Question: I have UITableView cell for display UITextView text. I need to delete some cell rows text using 'UITableViewCellEditingStyleDelete'. When i use edit button for delete some text i got error.
'''
- (NSInteger)tableView:(UITableView *)tableView numberOfRowsInSection:(NSInteger)section {
NSMutableArray* myMutableArrayAgain = [NSMutableArray arrayWithArray:[[NSUserDefaults standardUserDefaults] objectForKey:@"save"]];
// NSLog(@"array is %@",myMutableArrayAgain);
return [myMutableArrayAgain count];
}
'''
Delete function:
'''
-(void)editButtonPressed:(UIButton *)button{
NSLog(@">>> Entering %s <<<", __PRETTY_FUNCTION__);
[tableView setEditing:![tableView isEditing] animated:YES];
NSString *buttonTitle = ([tableView isEditing]) ? @"Done" : @"Edit";
[editButton setTitle:buttonTitle forState:UIControlStateNormal];
NSLog(@"<<< Leaving %s >>>", __PRETTY_FUNCTION__);
}
- (void)tableView:(UITableView *)tableView1
commitEditingStyle:(UITableViewCellEditingStyle)editingStyle
forRowAtIndexPath:(NSIndexPath *)indexPath
{
NSLog(@">>> Entering %s <<<", __PRETTY_FUNCTION__);
NSMutableArray* myMutableArrayAgain = [NSMutableArray arrayWithArray:[[NSUserDefaults standardUserDefaults] objectForKey:@"save"]];
if (editingStyle == UITableViewCellEditingStyleDelete)
{
//first delete this from the db of favorites table
NSLog(@"art id is %@",[myMutableArrayAgain objectAtIndex:indexPath.row]);
NSLog(@"indexpath is %d", indexPath.row);
[myMutableArrayAgain removeObjectAtIndex:indexPath.row];
NSLog(@"remove %d",indexPath.row);
NSArray *indexPathsToRemove = [NSArray arrayWithObject:indexPath];
NSLog(@"indextoremove %@",indexPathsToRemove);
[tableView1 deleteRowsAtIndexPaths:indexPathsToRemove withRowAnimation:UITableViewRowAnimationRight];
}
NSLog(@"<<< Leaving %s >>>", __PRETTY_FUNCTION__);
}
- (void)tableView:(UITableView *)tableView
moveRowAtIndexPath:(NSIndexPath *)fromIndexPath
toIndexPath:(NSIndexPath *)toIndexPath
{
NSLog(@">>> Entering %s <<<", __PRETTY_FUNCTION__);
NSMutableArray* myMutableArrayAgain = [NSMutableArray arrayWithArray:[[NSUserDefaults standardUserDefaults] objectForKey:@"save"]];
NSString *contentsToMove = [[myMutableArrayAgain objectAtIndex:[fromIndexPath row]] retain];
[myMutableArrayAgain removeObjectAtIndex:[fromIndexPath row]];
[myMutableArrayAgain insertObject:contentsToMove atIndex:[toIndexPath row]];
[contentsToMove release];
NSLog(@"<<< Leaving %s >>>", __PRETTY_FUNCTION__);
}
'''
Error in Nslog:
'''
2013-10-07 14:29:41.939 WorkSa[3689:c07] indexpath is 0
2013-10-07 14:29:41.940 WorkSa[3689:c07] remove 0
2013-10-07 14:29:41.940 WorkSa[3689:c07] indextoremove (
"<NSIndexPath 0x8b44fa0> 2 indexes [0, 0]"
)
2013-10-07 14:29:41.941 WorkSa[3689:c07] *** Assertion failure in -[UITableView _endCellAnimationsWithContext:], /SourceCache/UIKit_Sim/UIKit-1912.3/UITableView.m:1046
2013-10-07 14:29:41.942 WorkSafeACT[3689:c07] *** Terminating app due to uncaught exception 'NSInternalInconsistencyException', reason: 'Invalid update: invalid number of rows in section 0. The number of rows contained in an existing section after the update (7) must be equal to the number of rows contained in that section before the update (7), plus or minus the number of rows inserted or deleted from that section (0 inserted, 1 deleted) and plus or minus the number of rows moved into or out of that section (0 moved in, 0 moved out).'
'''

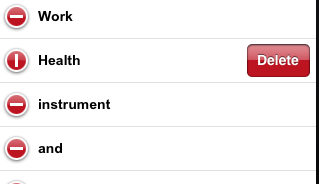
Answer: You need to add synchronize statement after deleting, change your function as shown below.
'''
- (void)tableView:(UITableView *)tableView1
commitEditingStyle:(UITableViewCellEditingStyle)editingStyle
forRowAtIndexPath:(NSIndexPath *)indexPath
{
NSLog(@">>> Entering %s <<<", __PRETTY_FUNCTION__);
NSMutableArray* myMutableArrayAgain = [NSMutableArray arrayWithArray:[[NSUserDefaults standardUserDefaults] objectForKey:@"save"]];
if (editingStyle == UITableViewCellEditingStyleDelete)
{
//first delete this from the db of favorites table
NSLog(@"art id is %@",[myMutableArrayAgain objectAtIndex:indexPath.row]);
NSLog(@"indexpath is %d", indexPath.row);
[myMutableArrayAgain removeObjectAtIndex:indexPath.row];
//Add these 2 lines - Similarly you will need to do in moving items.
[[NSUserDefaults standardUserDefaults] setObject:myMutableArrayAgain forKey:@"save"];
[[NSUserDefaults standardUserDefaults] synchronize];
//Add these 2 lines
[myMutableArrayAgain removeObjectAtIndex:indexPath.row];
NSLog(@"remove %d",indexPath.row);
NSArray *indexPathsToRemove = [NSArray arrayWithObject:indexPath];
NSLog(@"indextoremove %@",indexPathsToRemove);
[tableView1 deleteRowsAtIndexPaths:indexPathsToRemove withRowAnimation:UITableViewRowAnimationRight];
}
NSLog(@"<<< Leaving %s >>>", __PRETTY_FUNCTION__);
}
'''
Also you can use following code to redefine NSLog and have just print variables or strings which will give you method names and all, define these anywhere in appdelegate
'''
#ifdef DEBUG
# define NLog(fmt, ...) NSLog((@"%s [Line %d] " fmt), __PRETTY_FUNCTION__, __LINE__, ##__VA_ARGS__)
#endif
'''
<URL>